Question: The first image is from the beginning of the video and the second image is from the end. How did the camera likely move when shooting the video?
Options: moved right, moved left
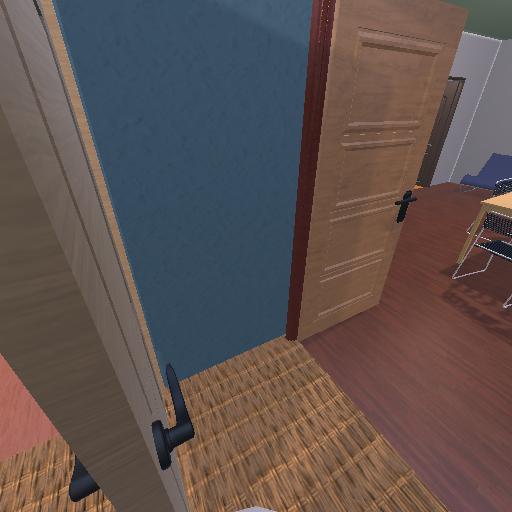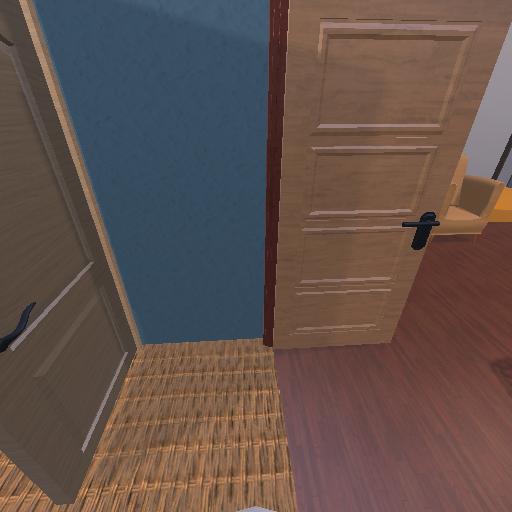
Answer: moved right